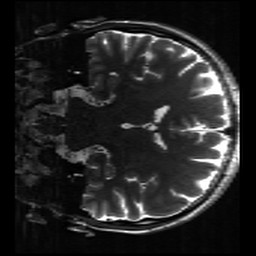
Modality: inplaneT2
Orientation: coronal